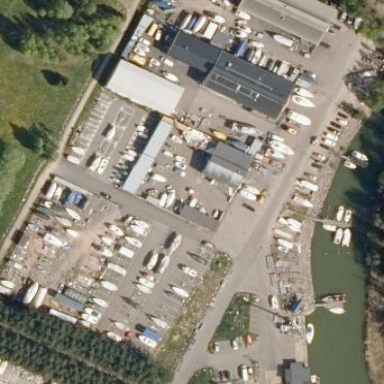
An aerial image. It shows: Boatyard located near waterway.